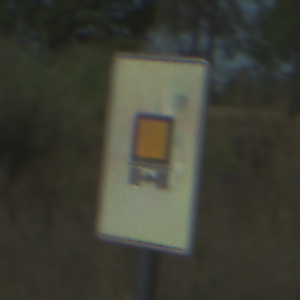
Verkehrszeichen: KennzeichnungspflichtigeFahrzeugeGefaehrlicheGueterOhnePfeilsymbol
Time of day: Midday
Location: Outdoor (Special)
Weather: PartlyCloudy
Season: NotSpecified
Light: Natural